Question: I'm trying to pass a value into an Html.Action using FirstOrDefault to return the first entry in an array of values. The value is not picked up and I keep getting a null exception.
The 'family' variable picks up the correct values from the model as a key/value pair.
What do I need to do to pass the zero indexed Value "2" as the parameter in the Action?

----Edit for Code---
'''
public ActionResult Index(int familyId)
{
var model = GetDisplay(familyId).OrderByDescending(i => i.dob);
return PartialView(model);
}
'''
'''
public partial class FamilyListViewModel
{
public int Id { get; set; }
public int familyId { get; set; }
public string name { get; set; }
...
}
'''
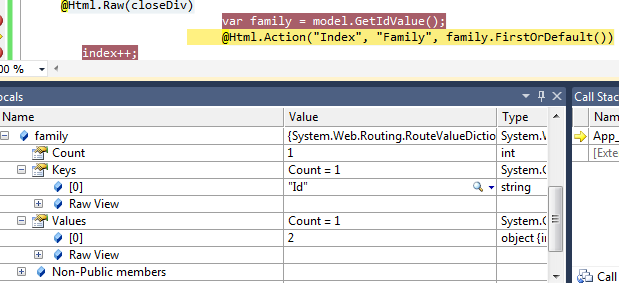
Answer: This is actually a Dictionnary, you have to retrieve the value of your key like this :
'''
@Html.Action("Index", "Family", new { familyId = family["Id"] })
'''
Hope it helps !